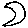
Label: moon